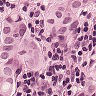
Metastatic tissue present: yes